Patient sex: M
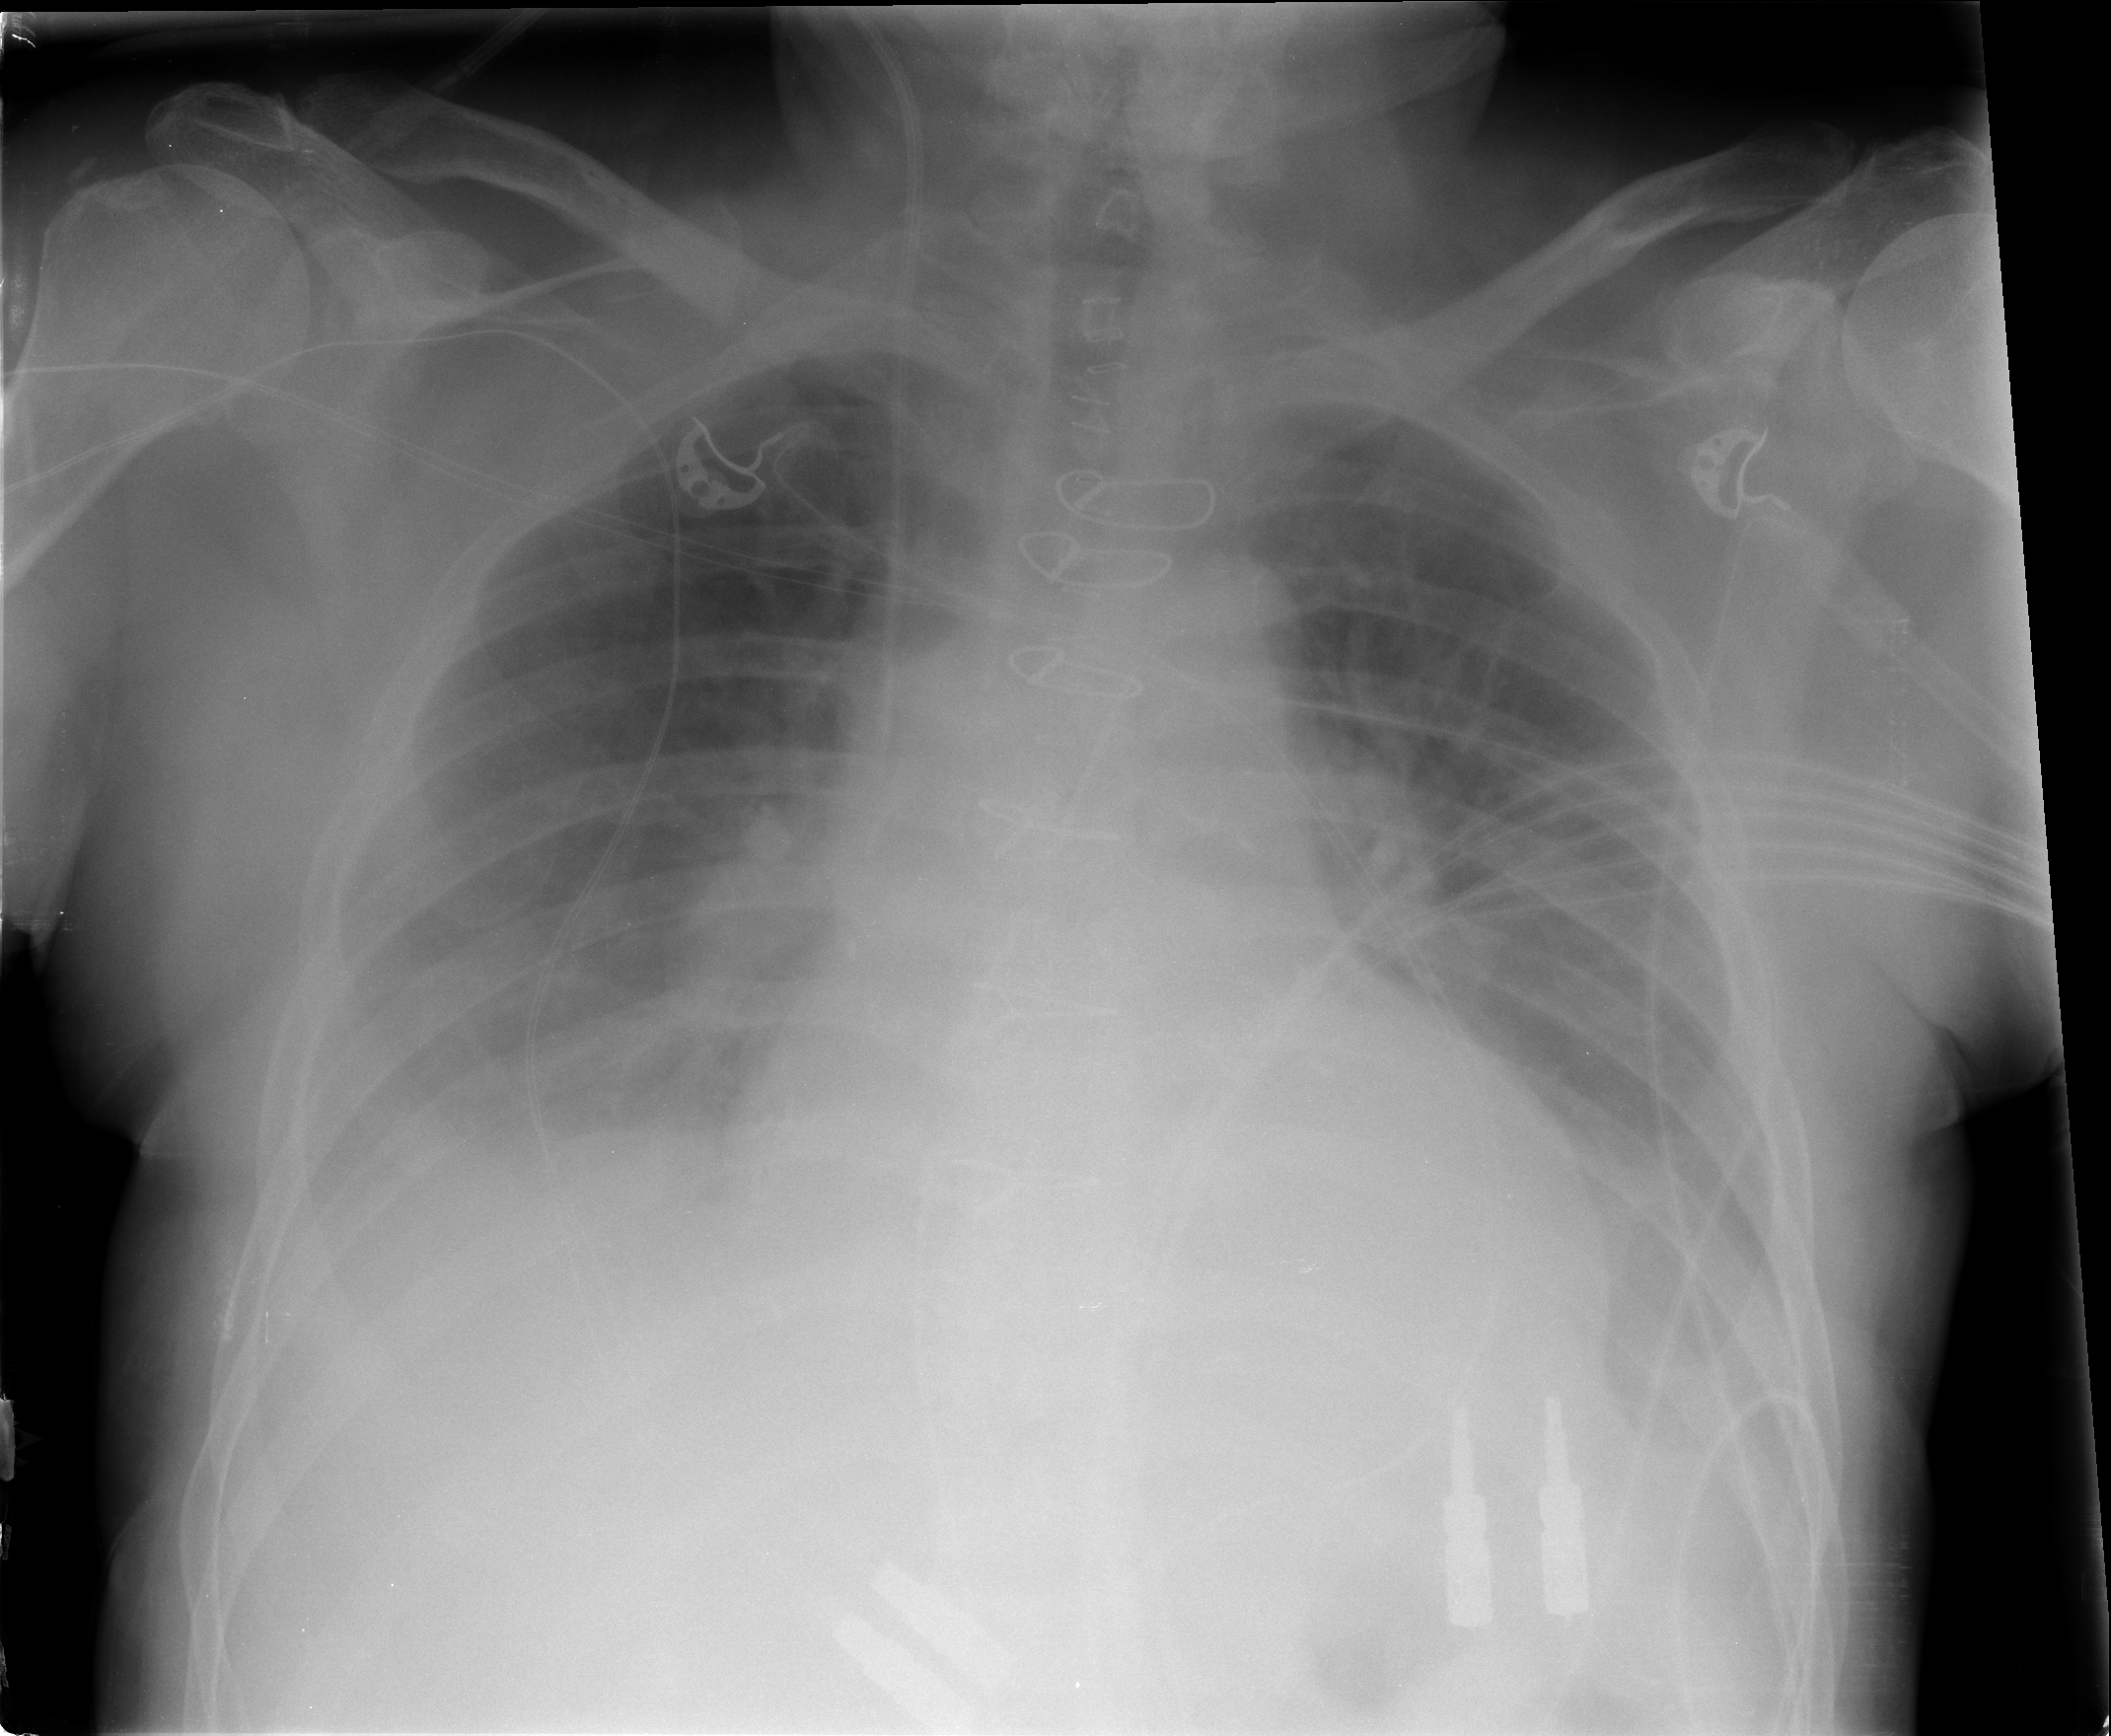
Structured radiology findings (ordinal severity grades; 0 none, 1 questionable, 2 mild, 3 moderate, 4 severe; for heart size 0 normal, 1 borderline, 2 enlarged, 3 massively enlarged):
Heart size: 1
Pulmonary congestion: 2
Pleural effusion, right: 2
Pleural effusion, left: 2
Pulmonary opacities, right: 0
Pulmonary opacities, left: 0
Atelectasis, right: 2
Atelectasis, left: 2